Question: Here I am trying to create a website using flutter which will work on the mobile and laptop & every other device. I am trying to fetch Profile-image and name and user biography. #Biography field in a cloud-firestore contain big paragraph or long text data. The fetching of every data from a firestore is done well and displaying inside a website.
But the problem is with #biography field which is storing a content in the form of big paragraph and that big text paragraph is overflow from the card . How can i arrange the Biography field data so that it look good in the mobile & laptop or any other devices & stop overflowing from a card .
Pic 1 : is in the size of mobile screen.<URL>
pic 2: is in the size of laptop screen.<URL>
'''
Widget buildResultCard(data) {
return Scaffold(
body: SingleChildScrollView(
child:
Container(
child: Card(
color: Colors.white,
shape: RoundedRectangleBorder(
side: BorderSide(color: Colors.blue,width: 2),
borderRadius: BorderRadius.circular(10),
),
child: Padding(
padding: const EdgeInsets.all(16.0),
child: Row(
children: <Widget>[
Container(
width:100,
//height: 400,
padding: const EdgeInsets.only(top: 2.0, bottom: 5.0),
child: Row(children: <Widget>[
Image.network(data['image'], height: 120,fit: BoxFit.cover,),
Spacer(),
]),
),
SizedBox(width: 5),
Text('
${data['fname']},
${data['biography']}'),
],
),
),
),
),
),
);
}
'''
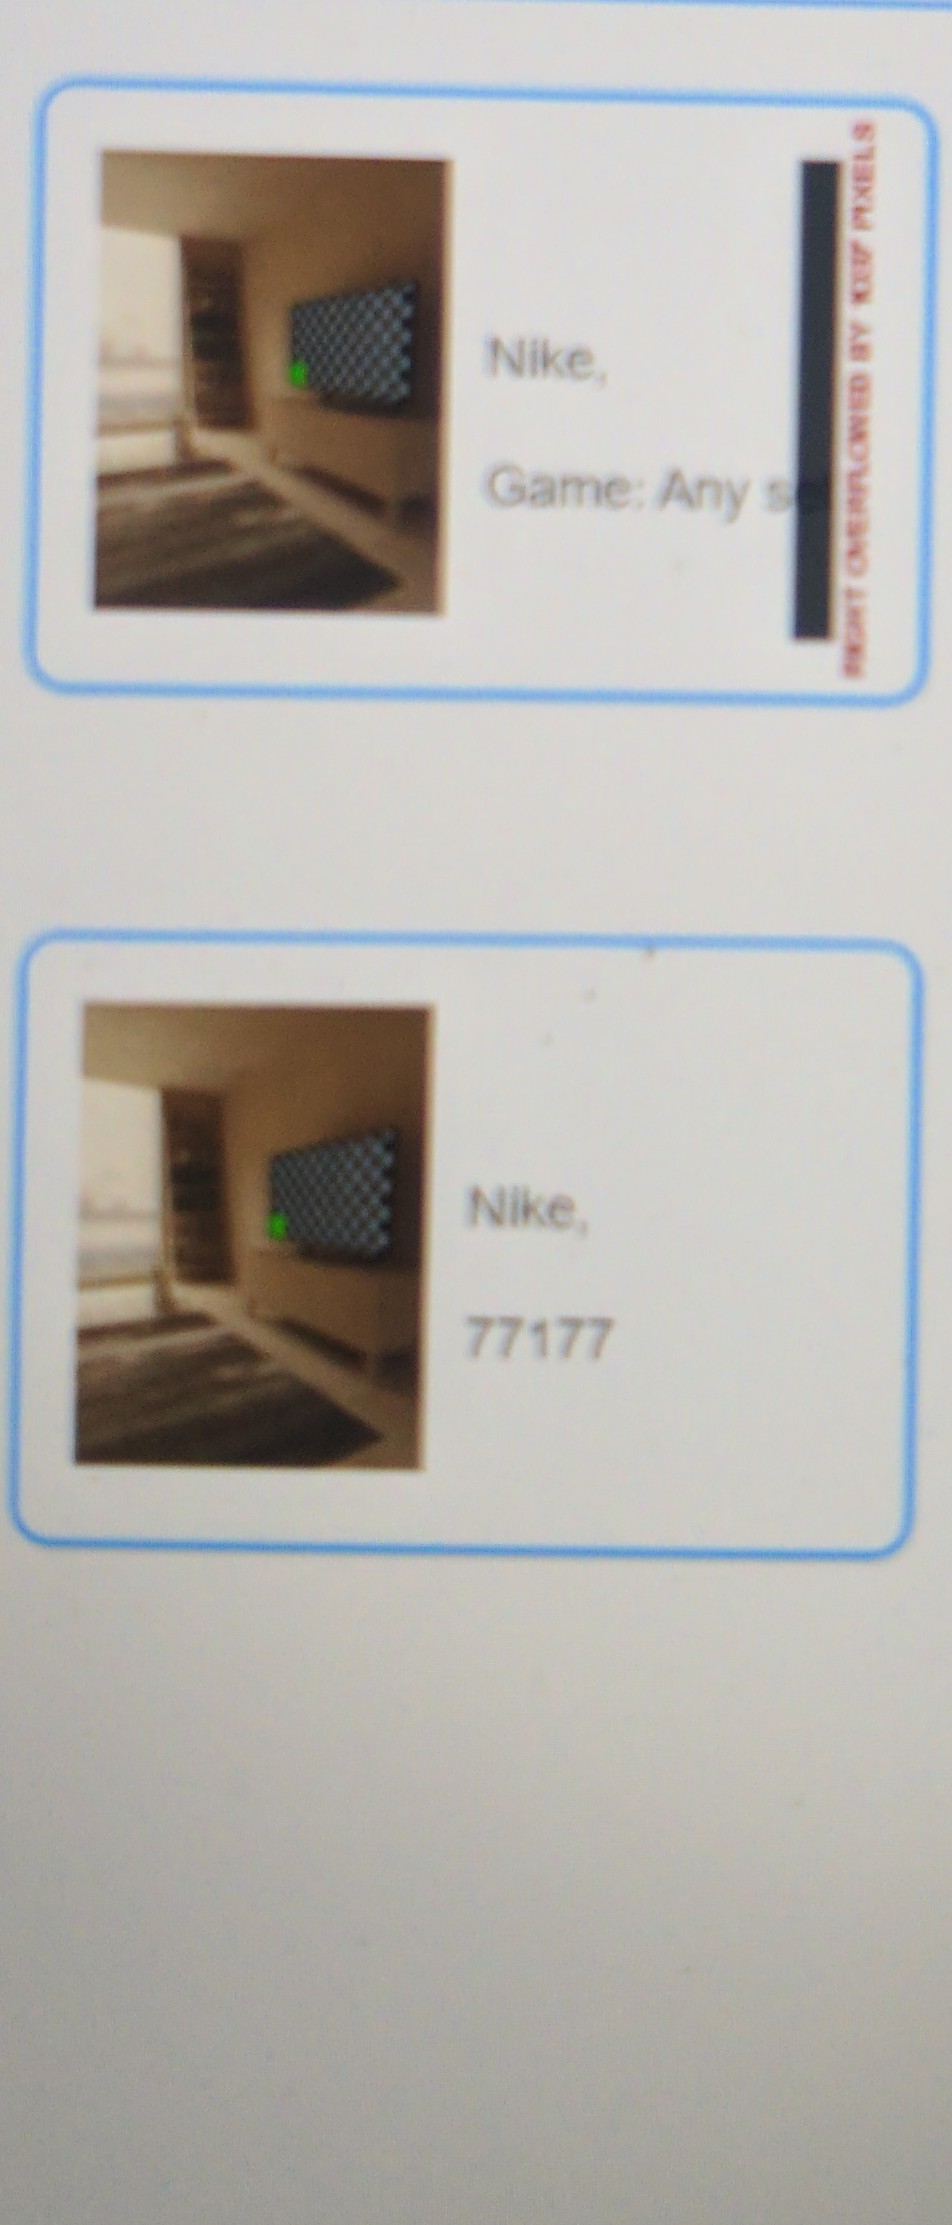
Answer: check out this
'''
Scaffold(
body: SingleChildScrollView(
child: Container(
child: Card(
color: Colors.white,
shape: RoundedRectangleBorder(
side: BorderSide(color: Colors.blue, width: 2),
borderRadius: BorderRadius.circular(10),
),
child: Padding(
padding: const EdgeInsets.all(16.0),
child: Row(
children: <Widget>[
Container(
width: 120,
//height: 400,
padding: const EdgeInsets.only(top: 2.0, bottom: 5.0),
child: Row(children: <Widget>[
//Image.network(data['image'], height: 120,fit: BoxFit.cover,),
Container(width: 120, height: 120),
Spacer(),
]),
),
SizedBox(width: 5),
Expanded(
child: Column(
crossAxisAlignment: CrossAxisAlignment.start,
children: <Widget>[
Text(
'Sampe',
style: TextStyle(color: Colors.black),
),
Row(
children: <Widget>[
Expanded(
child: Text(
'asdfasdfasdfhkbasdjfbsklajdfnaslkdfnkasndfknsdfgsdfgsdgsdfgsdgsdfgasjkdfnk'),
),
],
),
],
),
),
],
),
),
),
),
),
);
'''
And Let me know if it works